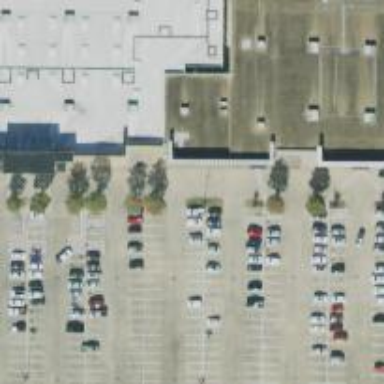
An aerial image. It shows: Parking space.